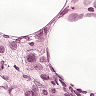
Metastatic tissue present: yes